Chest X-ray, PA view. Patient: 26 years old, sex M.
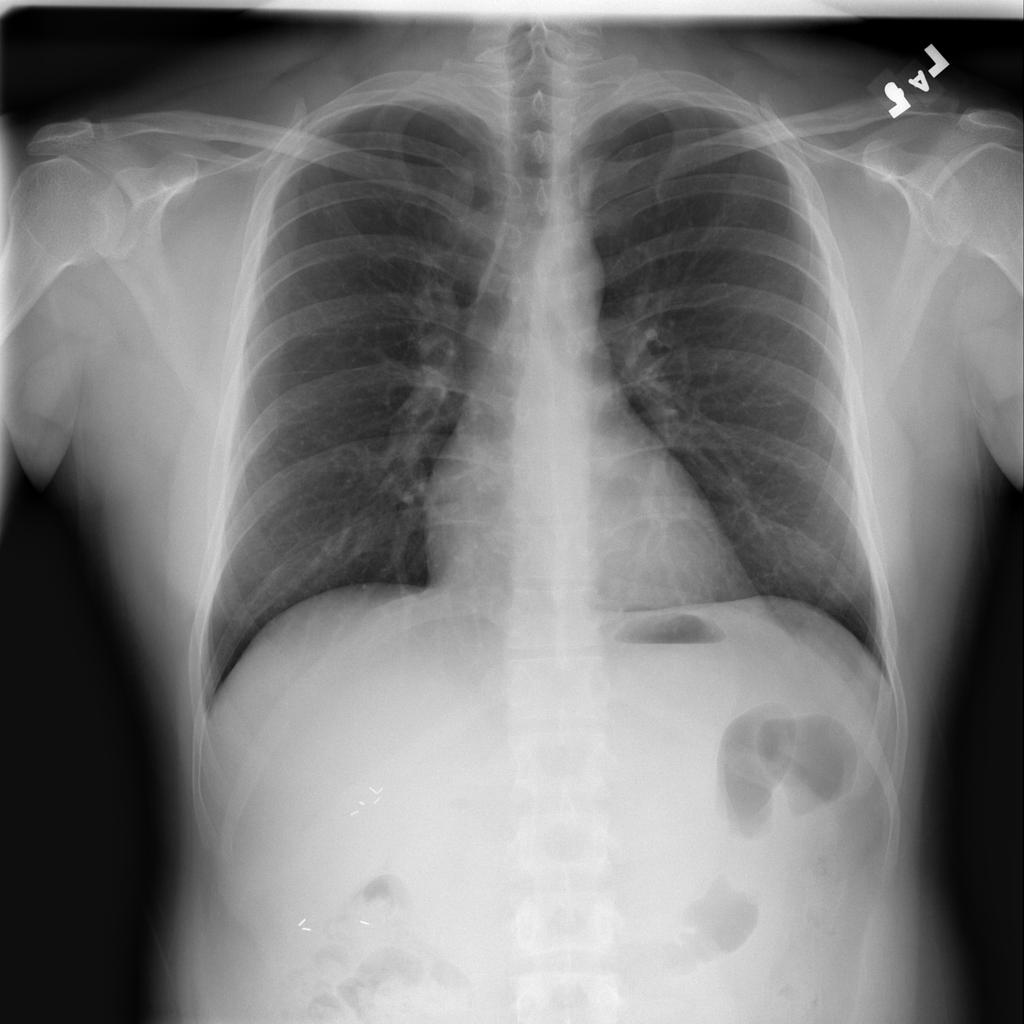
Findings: No Finding